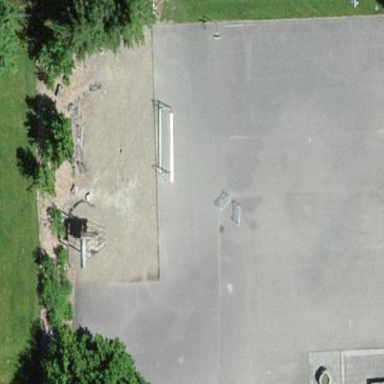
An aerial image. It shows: Concrete pitch for leisure land activities.